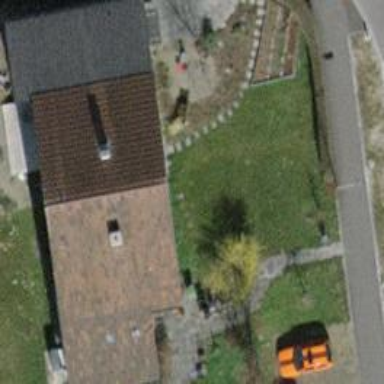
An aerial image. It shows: Building with tile roof.